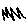
Label: zigzag